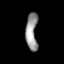
Tissue: skin
Cell type: Fibroblasts
Senescence score: 0.7521
Nuclear area (px): 428
Mean DAPI intensity: 149.881